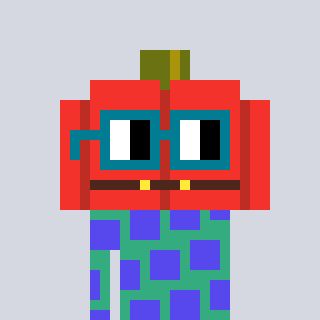
a pixel art character with square dark green glasses, a pumpkin-shaped head and a teal-colored body on a cool background